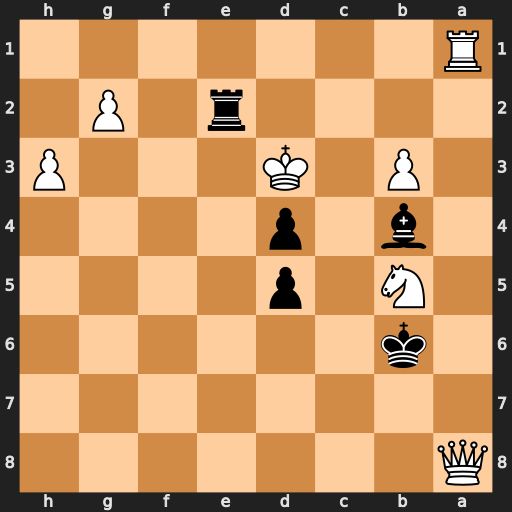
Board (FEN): Q7/8/1k6/1N1p4/1b1p4/1P1K3P/4r1P1/R7
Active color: b
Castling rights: -
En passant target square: -
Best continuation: Rd2#